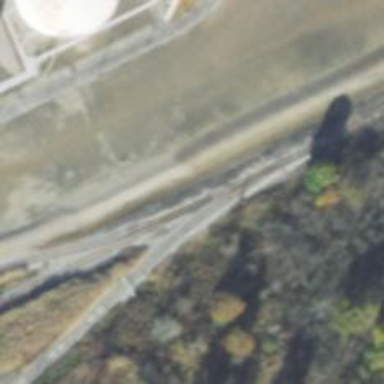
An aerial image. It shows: Rail spur service.